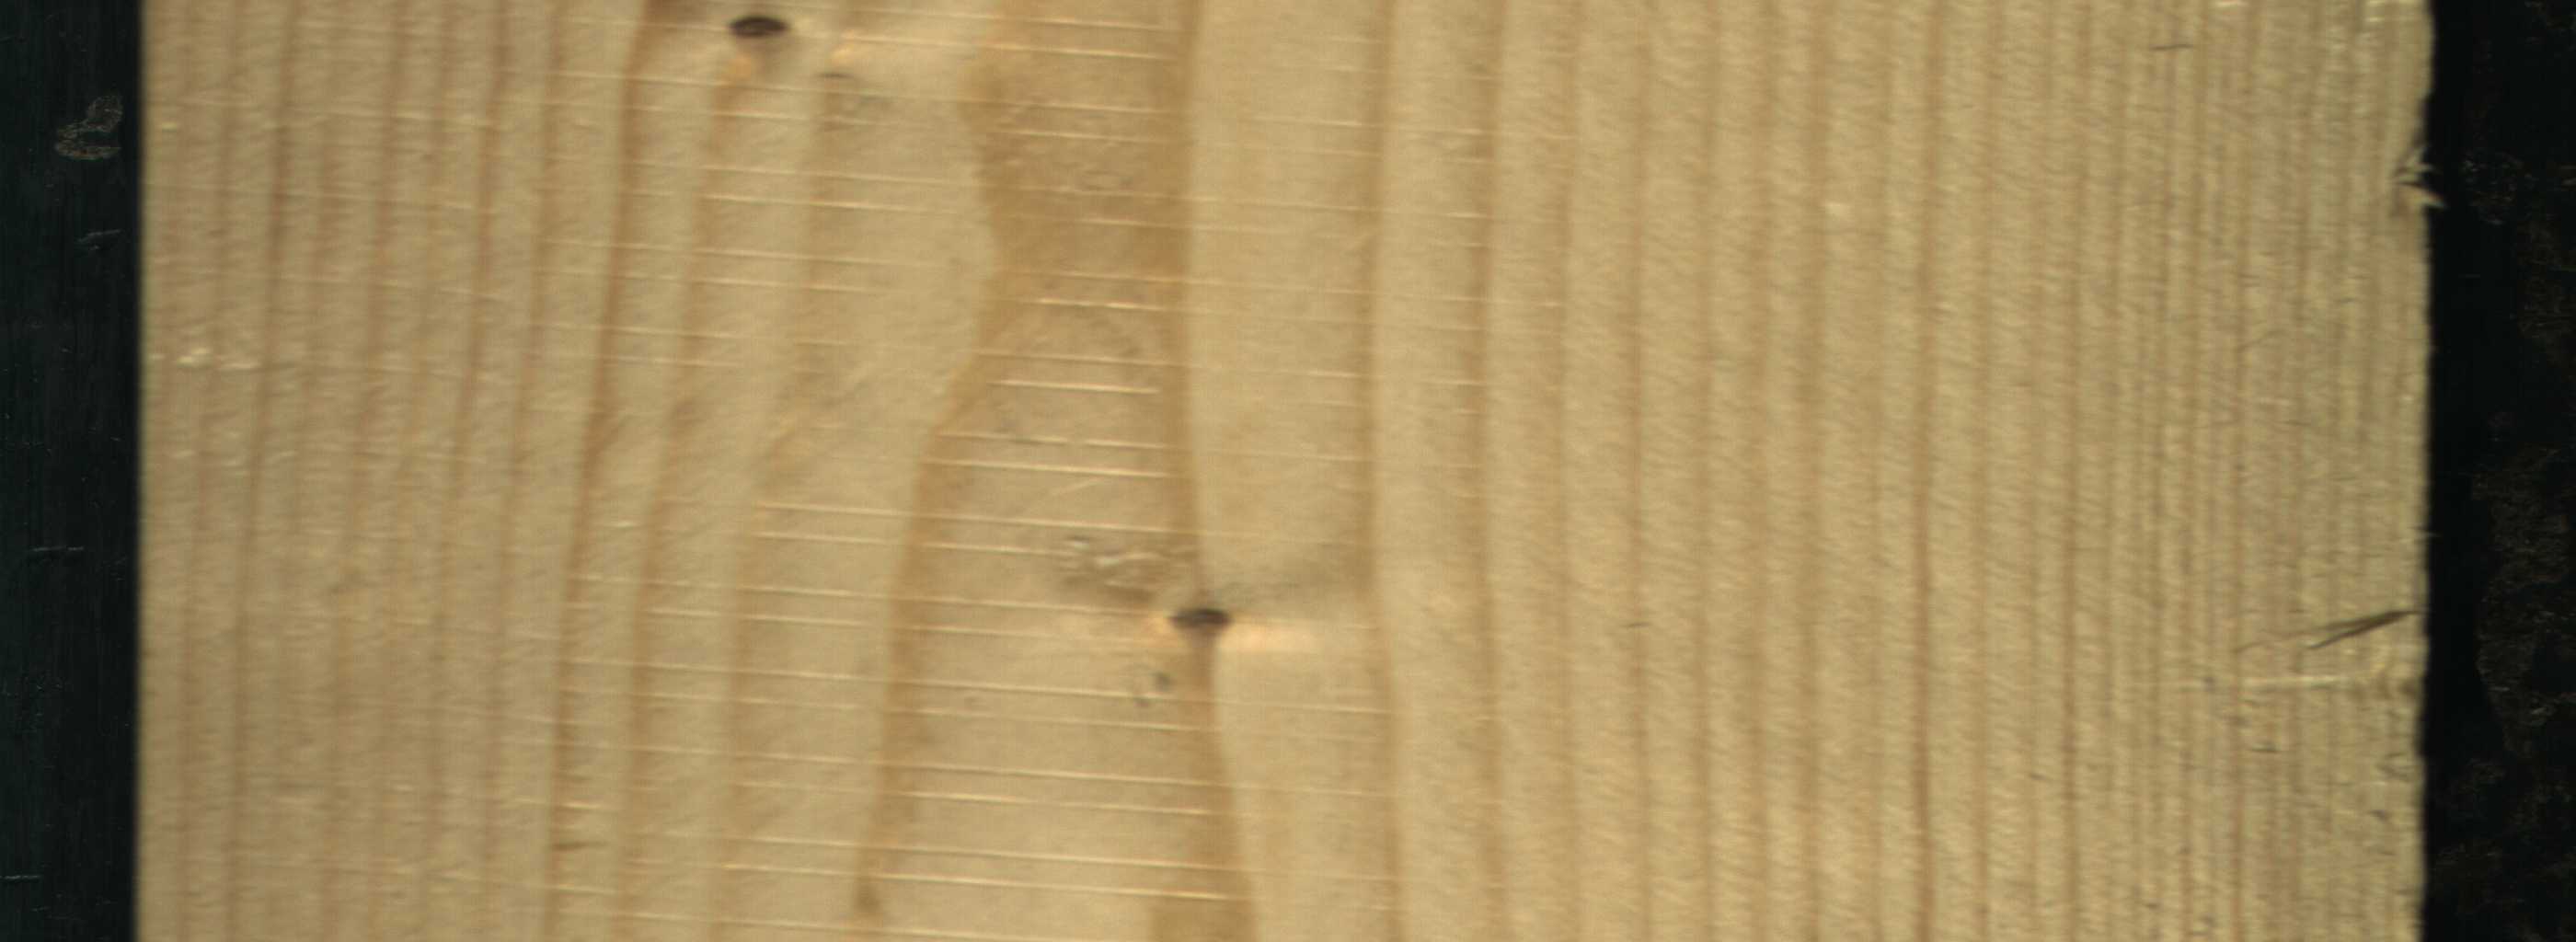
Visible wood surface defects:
Live_Knot
Live_Knot